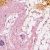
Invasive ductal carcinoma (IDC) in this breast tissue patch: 0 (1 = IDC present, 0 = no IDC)